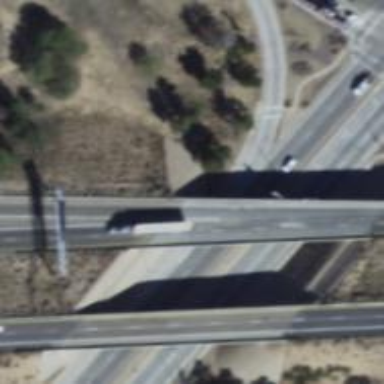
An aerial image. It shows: Bridge on motorway link.